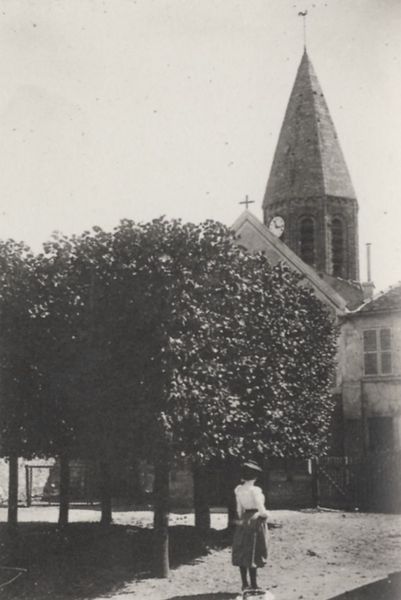
Titel: Die Kirche von Vernouillet
Künstler: Francois Emile Zola
Schlagwörter: baum, blätter, dunkel, gott, himmel, laub, schatten, weiß, baumstämme, bäume, kirchturm, landschaft, mädchen, stadt, fenster, frau, grau, haar, hell, hut, kleid, licht, rücken, schwarz, strasse, tür, dach, gebäude, gras, haus, park, rasen, weg, wiese, zaun, hochformat, rock, alt, kappe, bluse, mensch, spitze, stehen, baumstamm, häuser, stamm, gatter, gitter, kirche, sonne, land, stehend, blatt, kirchturmspitze, turm, garten, rückenansicht, sommer, ruhe, fahne, mittag, dorf, giebel, mauer, hof, spazieren, platz, luft, stämme, treppe, spitz, uhr, stufen, still, tor, foto, fotografie, photographie, strümpfe, glaube, kloster, kreuz, diesig, spaziergang, heiss, rückenfigur, schwarz weiss, novizin, sonnig, photo, laubwerk, romanik, sonnenschein, chor, hahn, spalier, fot, uhrzeiger, kirchturmuhr, turmuhr, holztor, photografie, gotteshaus, spitzdach, sechseckig, wetterhahn, kirchhof, turmhelm, parl, kiesweg, kirchplatz, schülerin, knielang, besonnt, kirvhe, stehnd, fofo, beschaulich, abgewand, sparlier, kirchuhr, schattsn, kurz vor drei